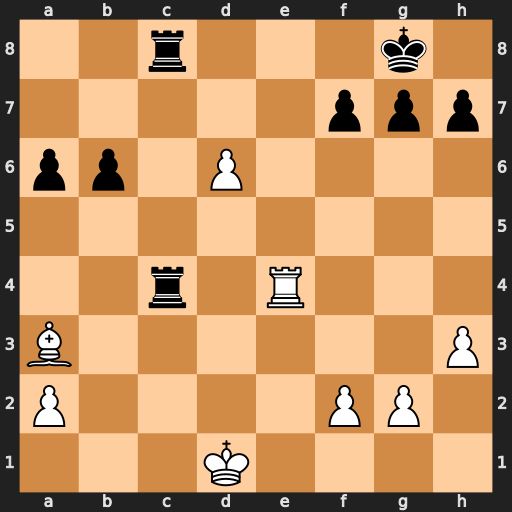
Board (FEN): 2r3k1/5ppp/pp1P4/8/2r1R3/B6P/P4PP1/3K4
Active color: w
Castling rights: -
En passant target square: -
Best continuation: d7 Rd4+ Rxd4